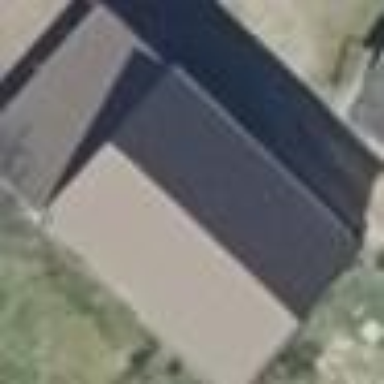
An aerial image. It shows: Building with flat grey roof.